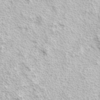
Label: not_dusty